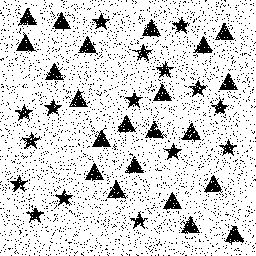
Squares: 0
Triangles: 22
Stars: 16
Total shapes: 38